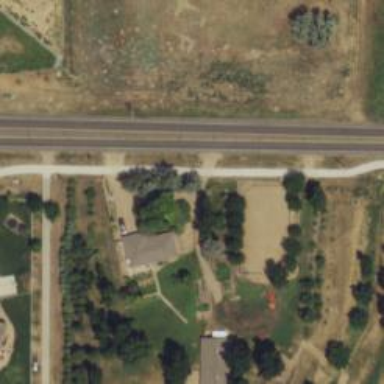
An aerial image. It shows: Driveway.